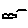
Label: cloud